Interaction volume radius: 5 \u00c5
Interaction volume height: 15 \u00c5
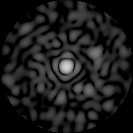
Disorder parameter: 0.8006